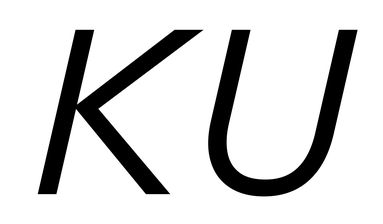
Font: InstrumentSans-Italic_Italic